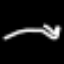
Label: line